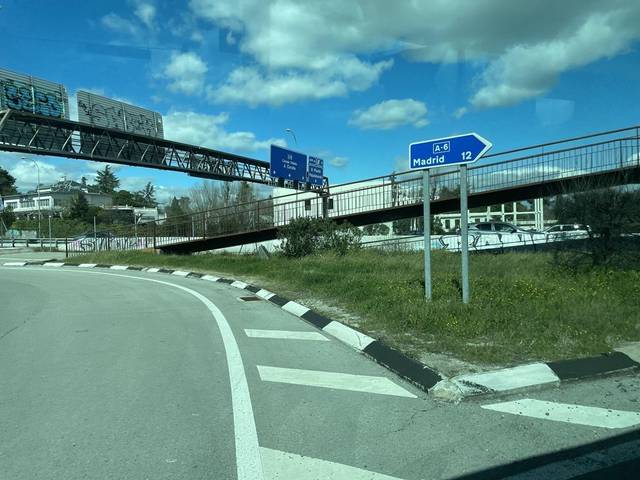
Region: Spain
Coordinates: 40.467, -3.812